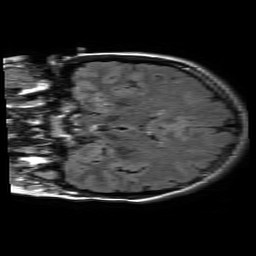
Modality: FLAIR
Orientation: coronal
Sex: female
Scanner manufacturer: philips
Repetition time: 11 s
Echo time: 0.125 s